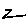
Label: zigzag